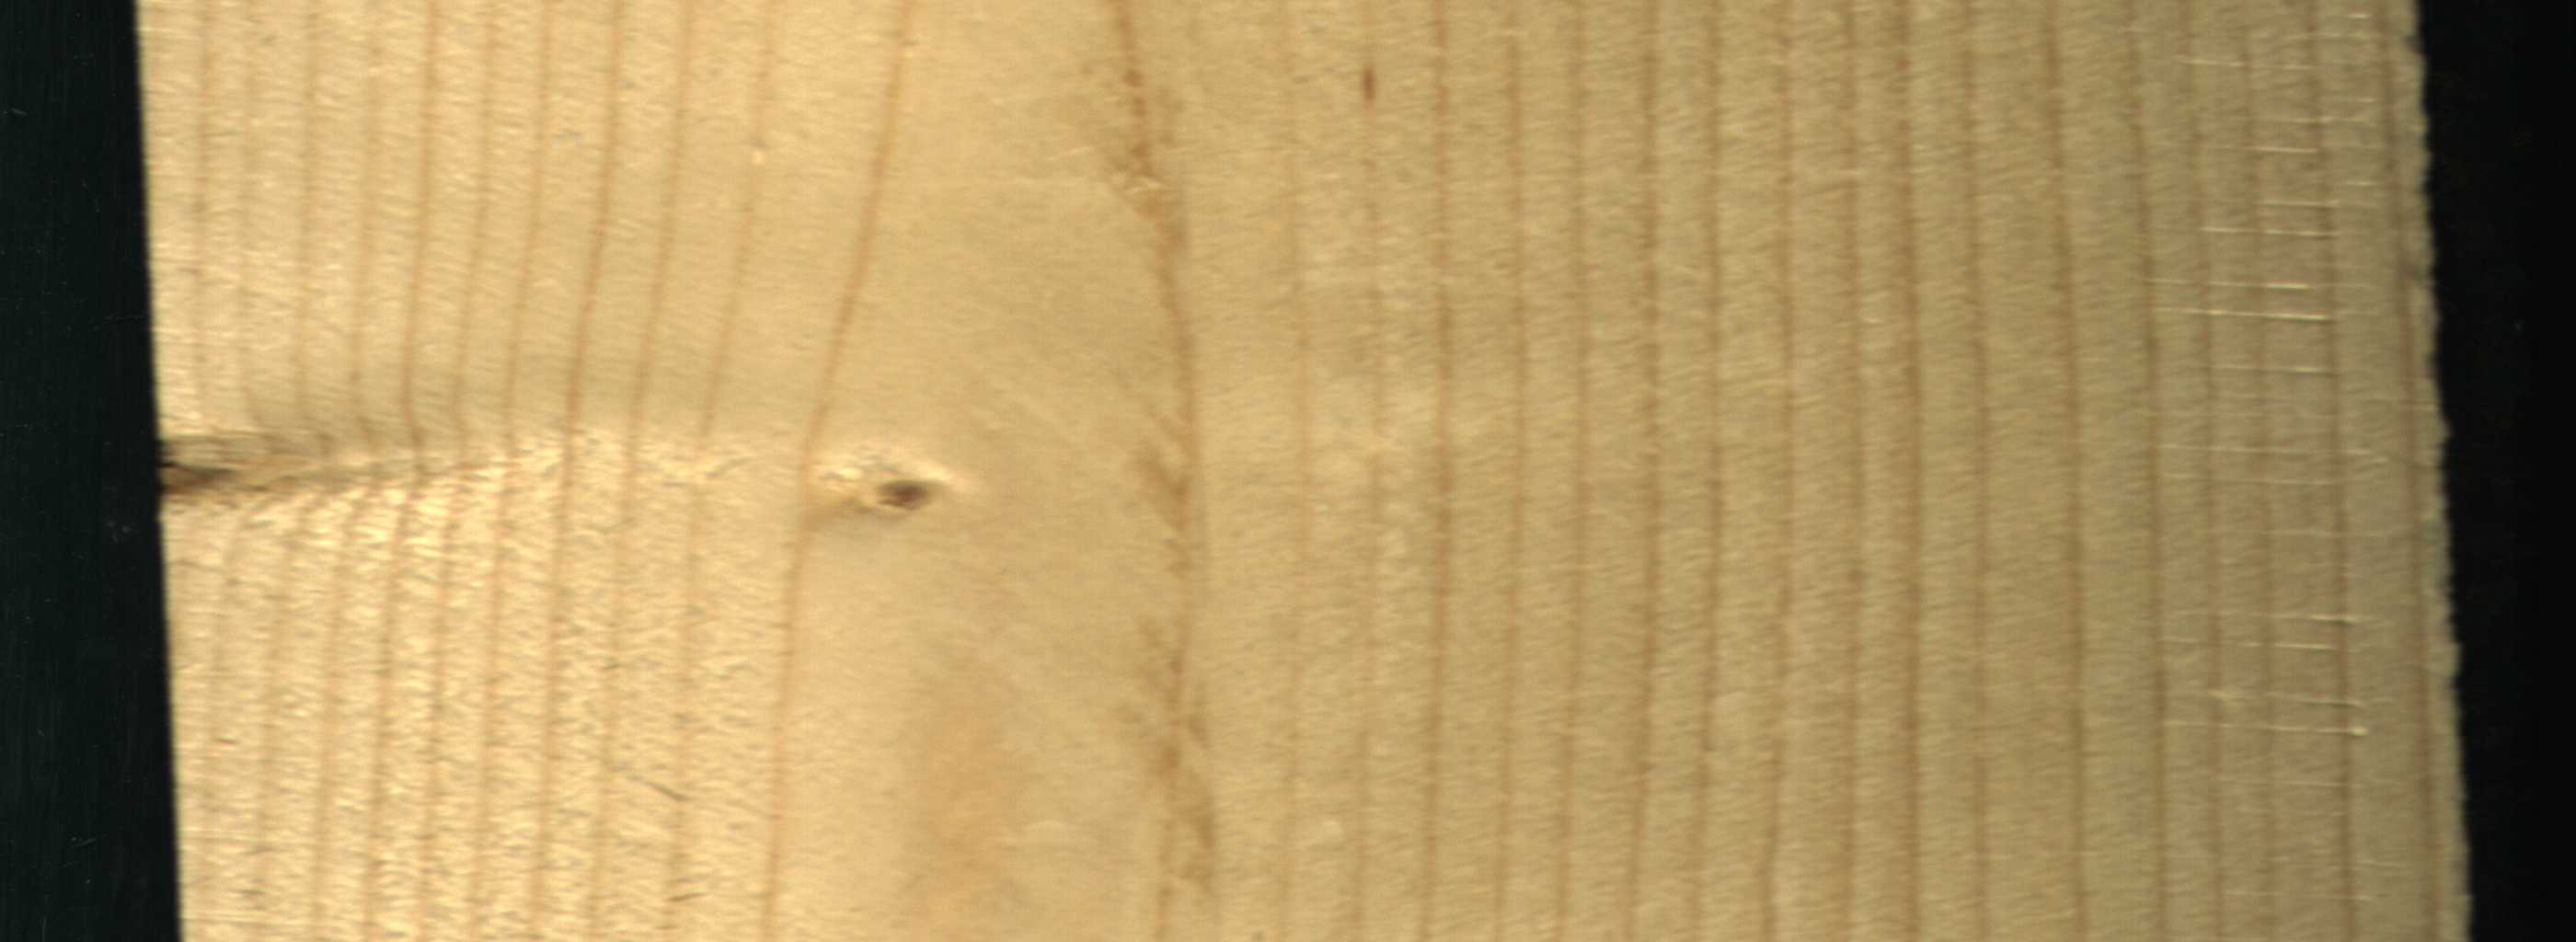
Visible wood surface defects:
Live_Knot
Live_Knot